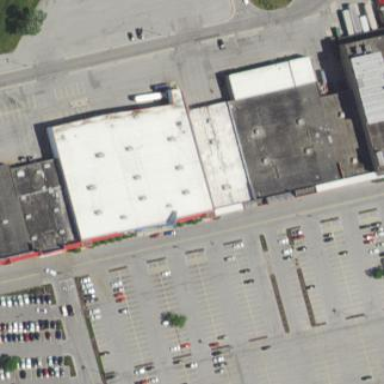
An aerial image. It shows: Building with furniture shop.